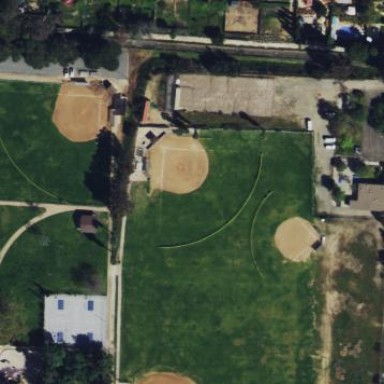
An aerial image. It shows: Baseball pitch for leisure land activities.